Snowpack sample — Loveland Pass, Silver Plume, Colorado, USA (2/11/26, 12:00 PM MST)
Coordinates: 39.663, -105.886
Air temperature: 35 °F
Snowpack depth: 82 cm
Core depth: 30 cm
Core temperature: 28.4 °F
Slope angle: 13°, slope face: 12°
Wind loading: high
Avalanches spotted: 1
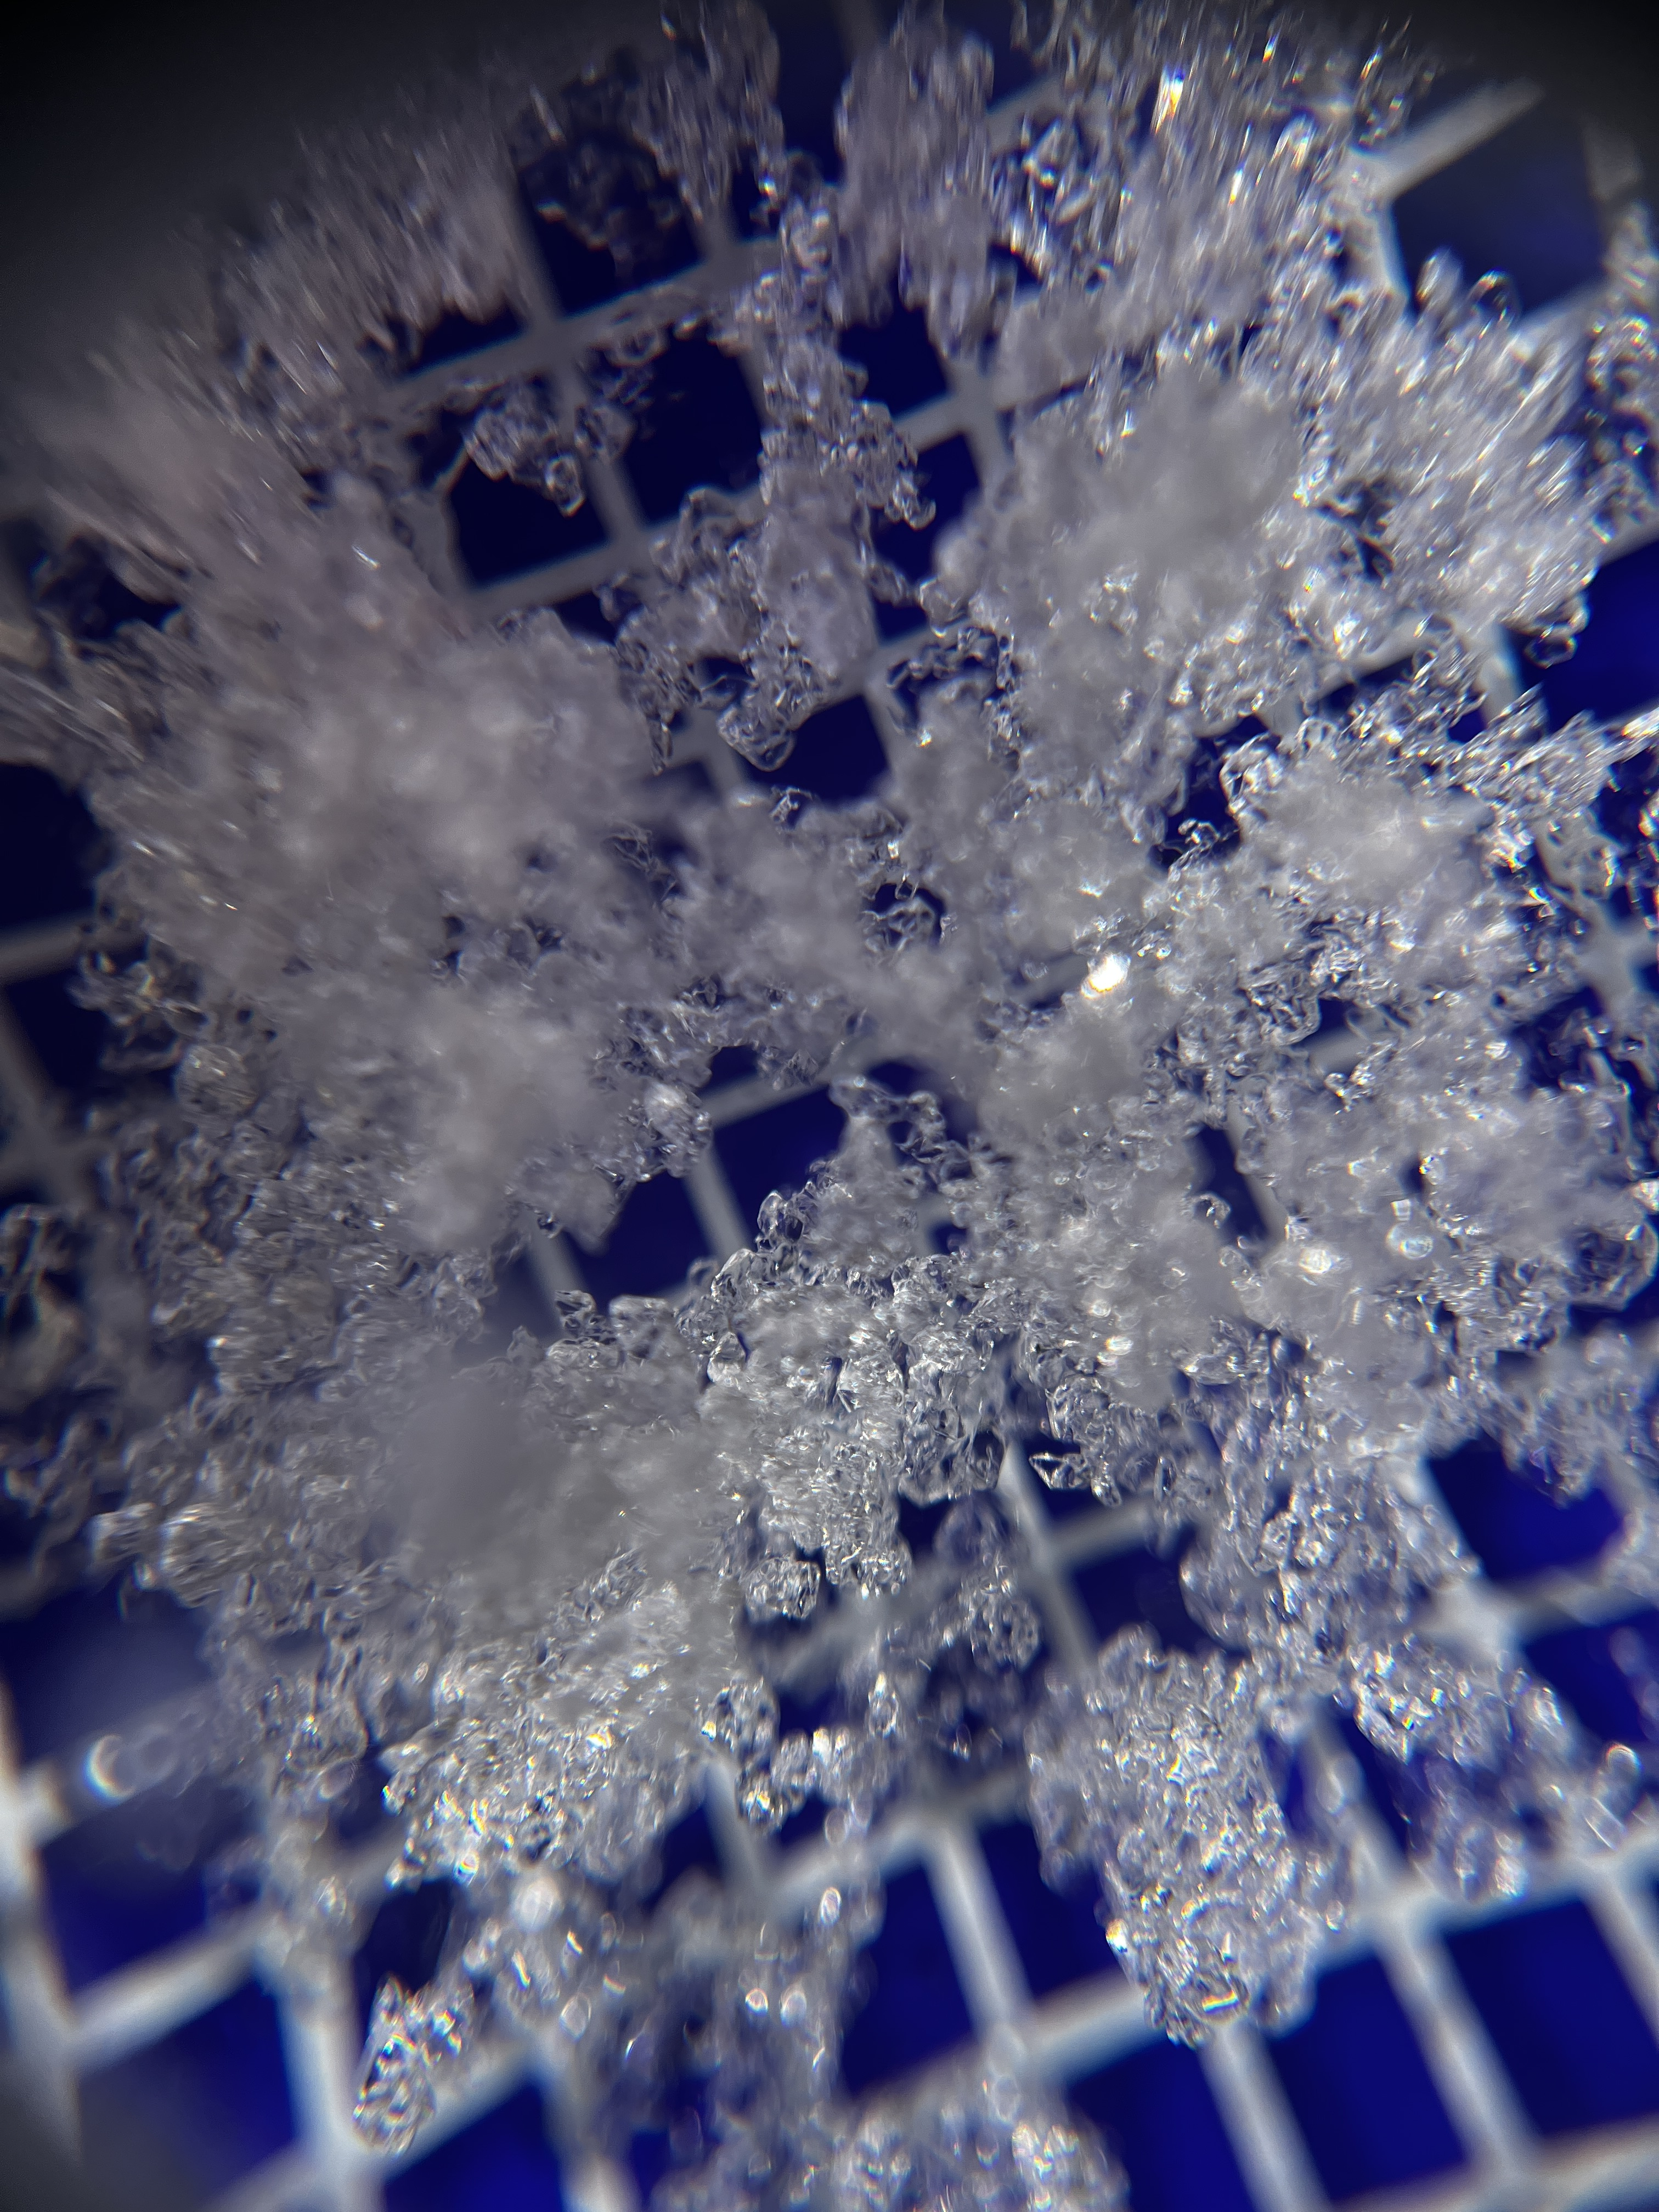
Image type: magnified_profile
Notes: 1 small avalanche spotted on the north side of the bowl, lots of wind loading